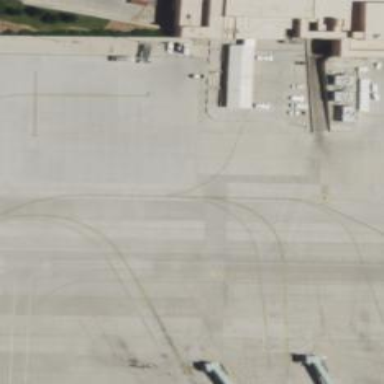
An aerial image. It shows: View of taxiway at the airport.